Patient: sex M, age 75
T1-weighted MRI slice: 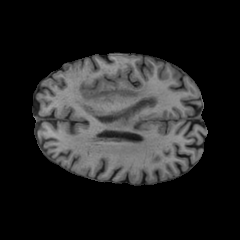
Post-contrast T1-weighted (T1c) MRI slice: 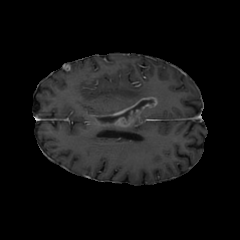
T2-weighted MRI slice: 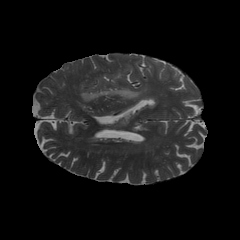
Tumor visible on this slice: yes
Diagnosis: Glioblastoma, IDH-wildtype
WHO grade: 4